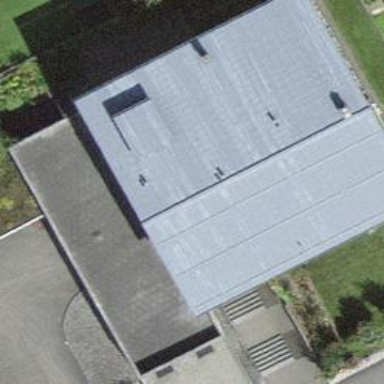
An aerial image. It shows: Flat-roofed building.